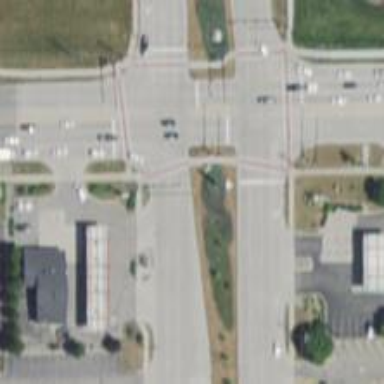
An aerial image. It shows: Footway located on traffic island.